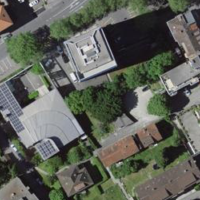
EUNIS habitat code: 54
Species observed at this site:
Cotinus coggygria